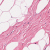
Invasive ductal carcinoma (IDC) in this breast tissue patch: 0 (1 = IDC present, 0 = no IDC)